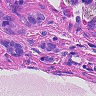
Metastatic tissue present: yes